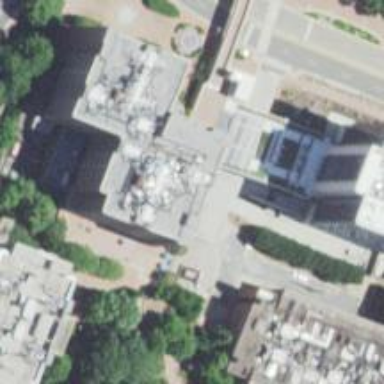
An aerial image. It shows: College building.